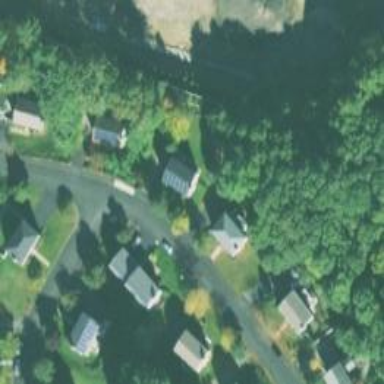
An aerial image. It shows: Residential road with asphalt surface and sidewalk on the left side.